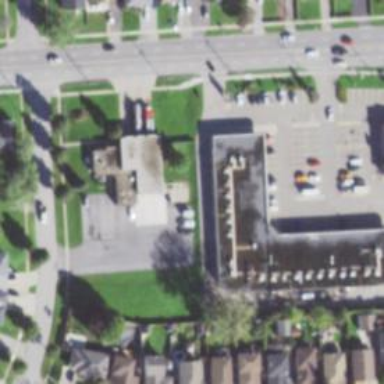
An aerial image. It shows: Post office.